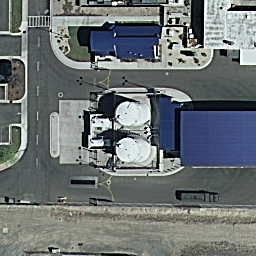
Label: storagetanks